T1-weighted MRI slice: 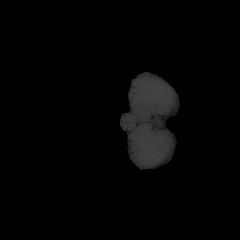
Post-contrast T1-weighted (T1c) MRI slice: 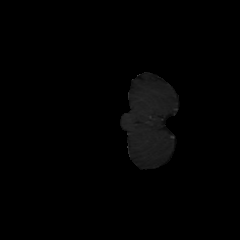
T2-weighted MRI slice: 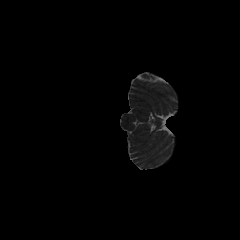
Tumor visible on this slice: no